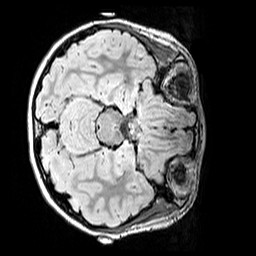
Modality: FLAIR
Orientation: axial
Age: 8
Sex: female
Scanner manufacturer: siemens
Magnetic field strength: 3 T
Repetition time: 5 s
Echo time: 0.388 s